Interaction volume radius: 5 \u00c5
Interaction volume height: 20 \u00c5
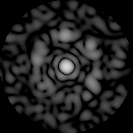
Disorder parameter: 0.6209